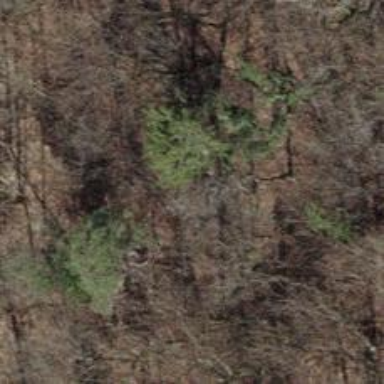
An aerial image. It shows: Deciduous tree with broadleaved leaves.